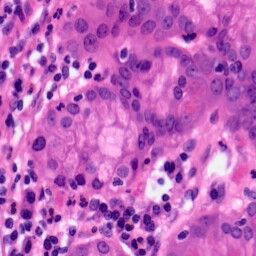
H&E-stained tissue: Pancreatic